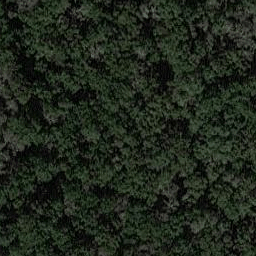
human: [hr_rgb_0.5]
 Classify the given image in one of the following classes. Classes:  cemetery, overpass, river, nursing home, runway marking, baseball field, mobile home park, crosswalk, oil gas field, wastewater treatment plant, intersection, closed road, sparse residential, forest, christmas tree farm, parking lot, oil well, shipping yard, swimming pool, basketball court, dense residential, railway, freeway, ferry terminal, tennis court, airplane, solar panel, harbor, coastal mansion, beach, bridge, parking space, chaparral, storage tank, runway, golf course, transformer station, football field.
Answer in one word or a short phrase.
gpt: forest